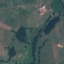
Land use / land cover class: Pasture